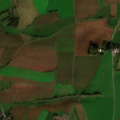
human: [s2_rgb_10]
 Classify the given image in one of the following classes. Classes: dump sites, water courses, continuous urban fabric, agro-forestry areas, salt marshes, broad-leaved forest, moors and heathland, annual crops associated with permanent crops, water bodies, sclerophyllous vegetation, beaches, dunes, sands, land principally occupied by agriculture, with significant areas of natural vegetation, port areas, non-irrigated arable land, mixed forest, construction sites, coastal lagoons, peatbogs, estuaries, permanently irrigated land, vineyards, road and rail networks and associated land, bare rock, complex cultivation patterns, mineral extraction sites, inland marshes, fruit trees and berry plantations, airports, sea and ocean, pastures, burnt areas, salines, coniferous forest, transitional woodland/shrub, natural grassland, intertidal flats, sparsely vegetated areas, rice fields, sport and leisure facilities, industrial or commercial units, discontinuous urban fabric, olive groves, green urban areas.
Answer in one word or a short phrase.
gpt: discontinuous urban fabric, non-irrigated arable land, pastures, land principally occupied by agriculture, with significant areas of natural vegetation